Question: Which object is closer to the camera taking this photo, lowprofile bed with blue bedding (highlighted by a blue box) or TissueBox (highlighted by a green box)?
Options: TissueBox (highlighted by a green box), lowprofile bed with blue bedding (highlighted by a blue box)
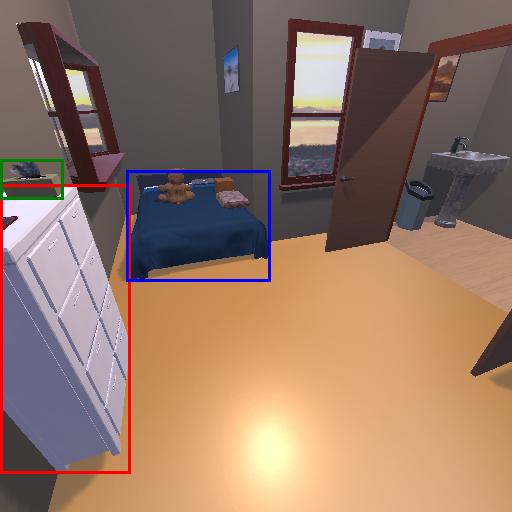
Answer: TissueBox (highlighted by a green box)